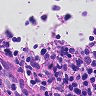
Metastatic tissue present: no